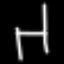
Label: chair